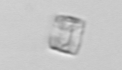
Label: Bacillariophyceae_morphotype1